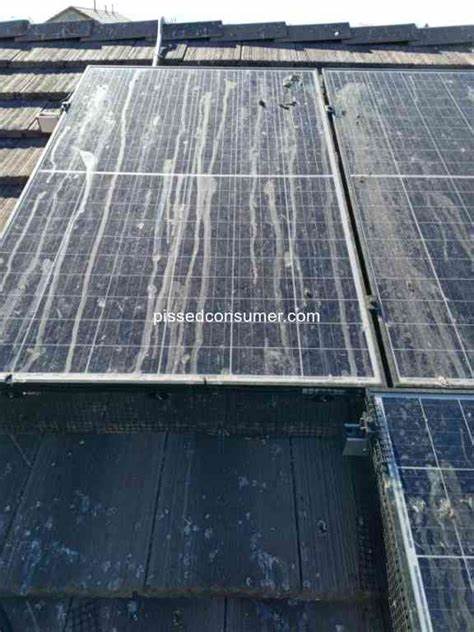
Label: Bird-drop